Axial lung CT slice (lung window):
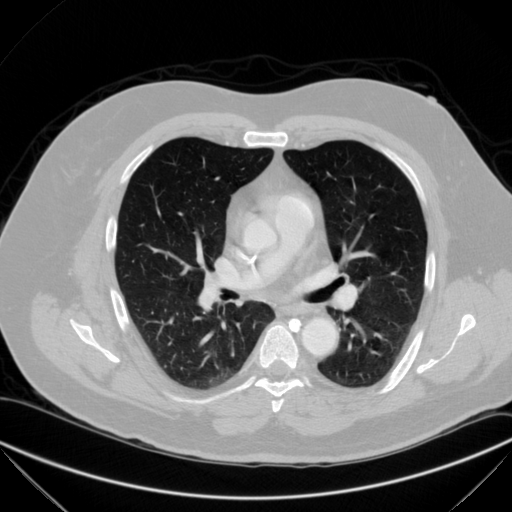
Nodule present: no